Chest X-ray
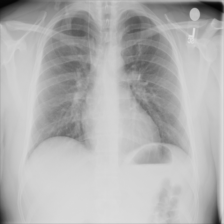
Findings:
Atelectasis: negative
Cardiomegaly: negative
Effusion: negative
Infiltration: negative
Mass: negative
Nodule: negative
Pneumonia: negative
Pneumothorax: negative
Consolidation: negative
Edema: negative
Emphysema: negative
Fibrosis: negative
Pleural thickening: negative
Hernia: negative